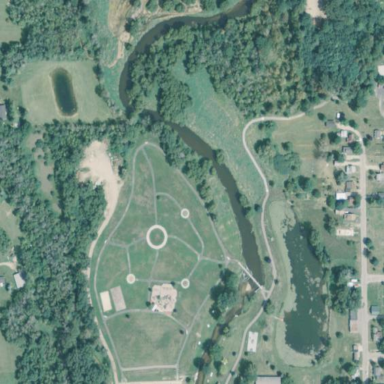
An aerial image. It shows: Park.